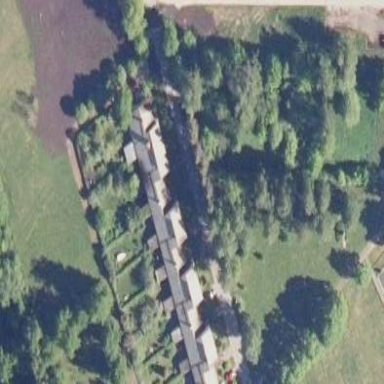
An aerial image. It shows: Terrace building.